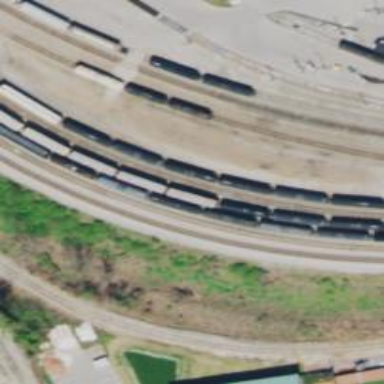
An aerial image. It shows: Railway yard in service.